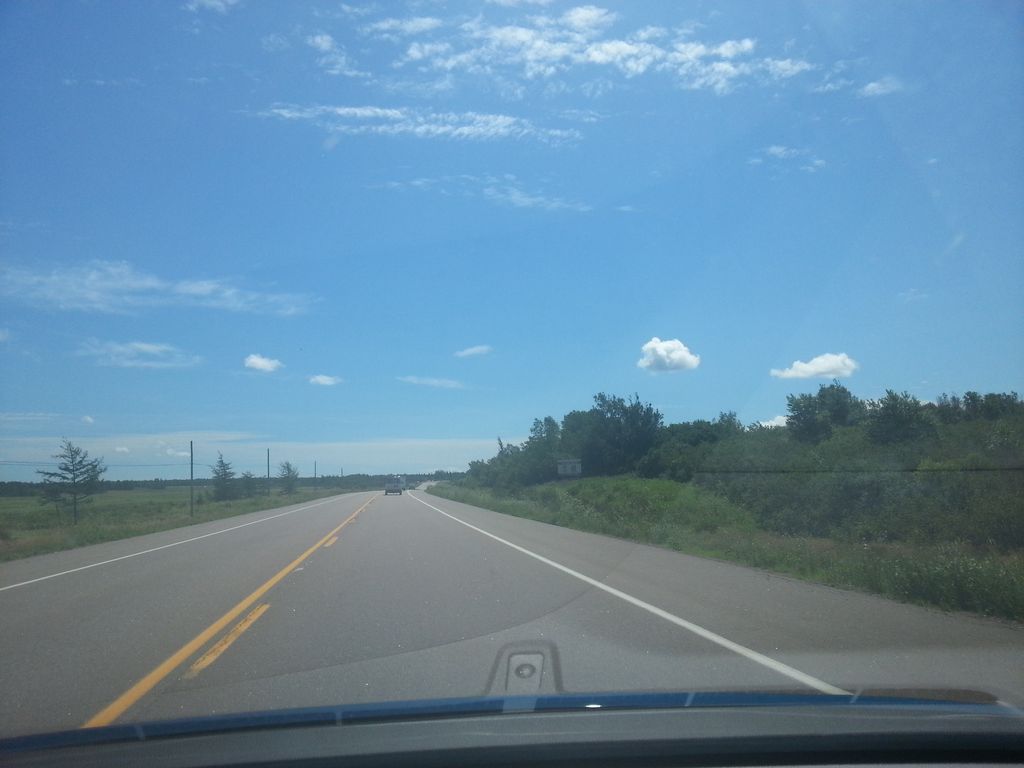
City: charlottetown